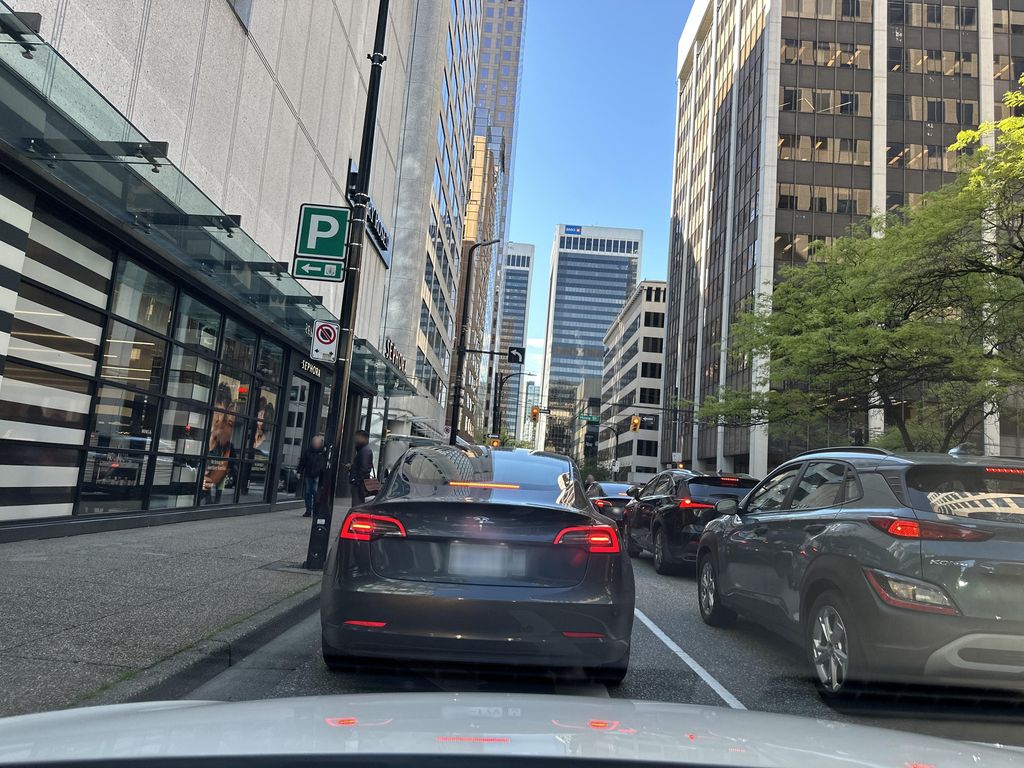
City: vancouver